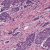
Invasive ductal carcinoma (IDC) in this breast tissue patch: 1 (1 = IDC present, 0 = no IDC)